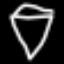
Label: diamond